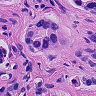
Metastatic tissue present: yes